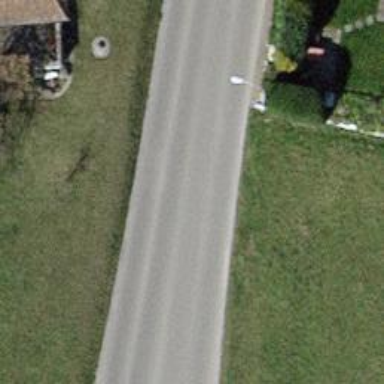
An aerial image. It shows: Tertiary road with asphalt surface and no sidewalk.